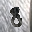
Label: 8